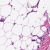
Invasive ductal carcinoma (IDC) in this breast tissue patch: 1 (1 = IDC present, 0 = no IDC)